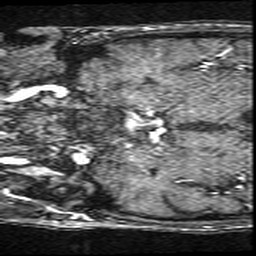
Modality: angio
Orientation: coronal
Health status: ill
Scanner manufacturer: siemens
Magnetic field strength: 1.5 T
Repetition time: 0.024 s
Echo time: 0.007 s